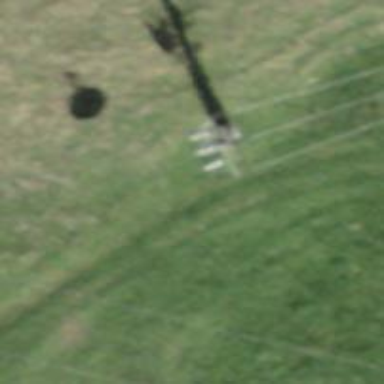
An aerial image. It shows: Cable for power transmission.